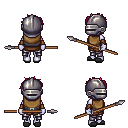
a pixel art fantasy rpg character, female body template, dark elf, purple skin, leather chest armor, metal pants, pink bedhead hairstyle, metal helm, cloth bracers, gray slippers, spear, four views (front, back, left, right), 2x2 character sprite sheet, small pixel art, hard edges, no anti-aliasing